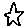
Label: star